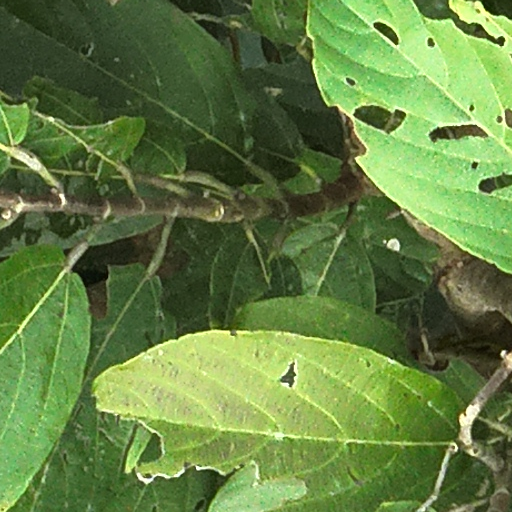
Species: Apeiba membranacea
GBIF accepted scientific name: Apeiba membranacea
Crown area (m\u00b2): 165.976